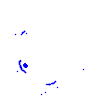
Particle: proton